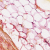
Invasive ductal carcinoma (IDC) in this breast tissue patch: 0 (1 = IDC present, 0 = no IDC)